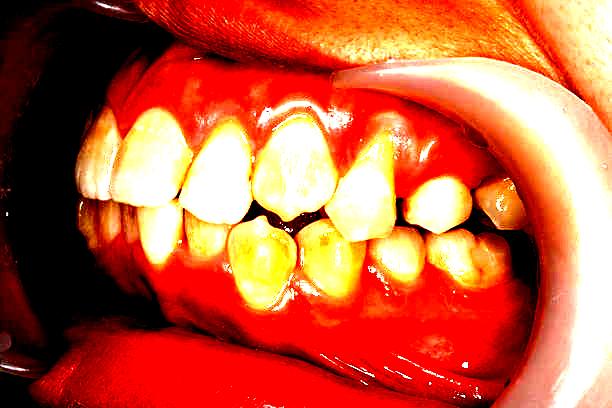
Condition: Gingivitis